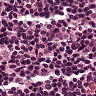
Metastatic tissue present: no